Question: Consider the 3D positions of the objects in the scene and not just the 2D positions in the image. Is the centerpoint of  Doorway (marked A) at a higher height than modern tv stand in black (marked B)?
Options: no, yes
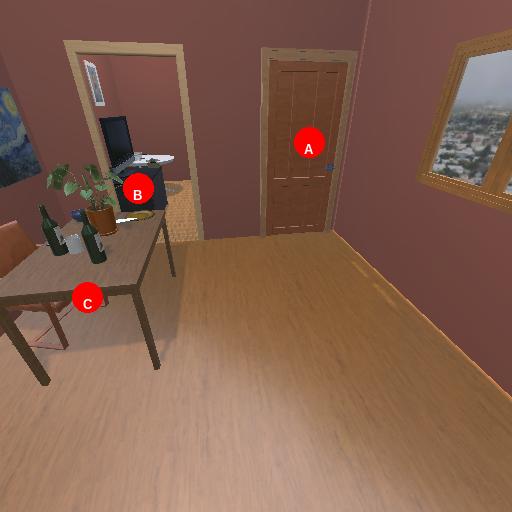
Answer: no